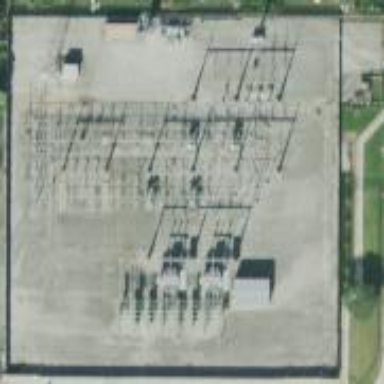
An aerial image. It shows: Outdoor distribution substation protected by fence.